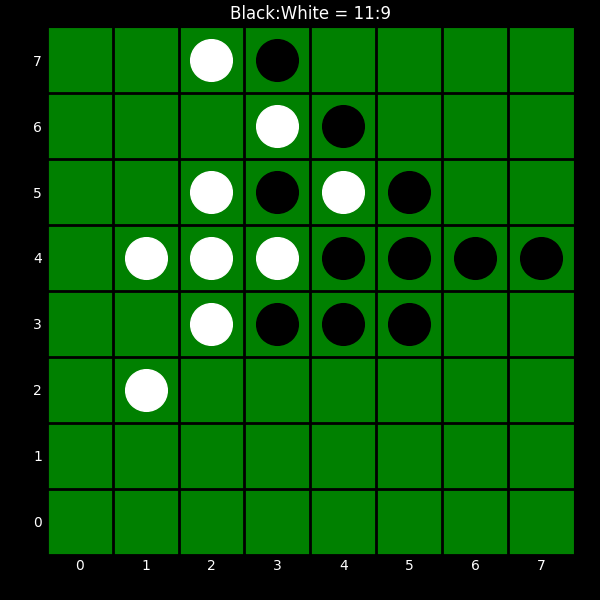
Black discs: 11
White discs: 9